Question: I have the following situation in my multi-monitor setup:

In this example I want to position a window exactly at the coordinates depicted with the yellow arrow. All I do have however, are the coordinates of an NSView that is a subview of the contentView of an NSWindow that spans the entire (bigger,upper) secondary monitor.
Here's how the global coordinate space is defined:
- - -
Thus y is increasing going down from green arrow, decreasing going up from green arrow.
Problem:
How do I convert the point depicted by the yellow arrow ({100,100}, NSView inside NSWindow inside this NSScreen) into that global coordinate system. (: In an NSView the coordinate system has {0,0} in the bottom left corner, increasing upwards.)
I believe the correct answer is {-196, -980}, but whats the code to get this conversion for any window on any screen?
I have spent too much time on this problem already, so any help is very appreciated.
(Not sure if relevant, but the bottom screen has a retina resolution display.)
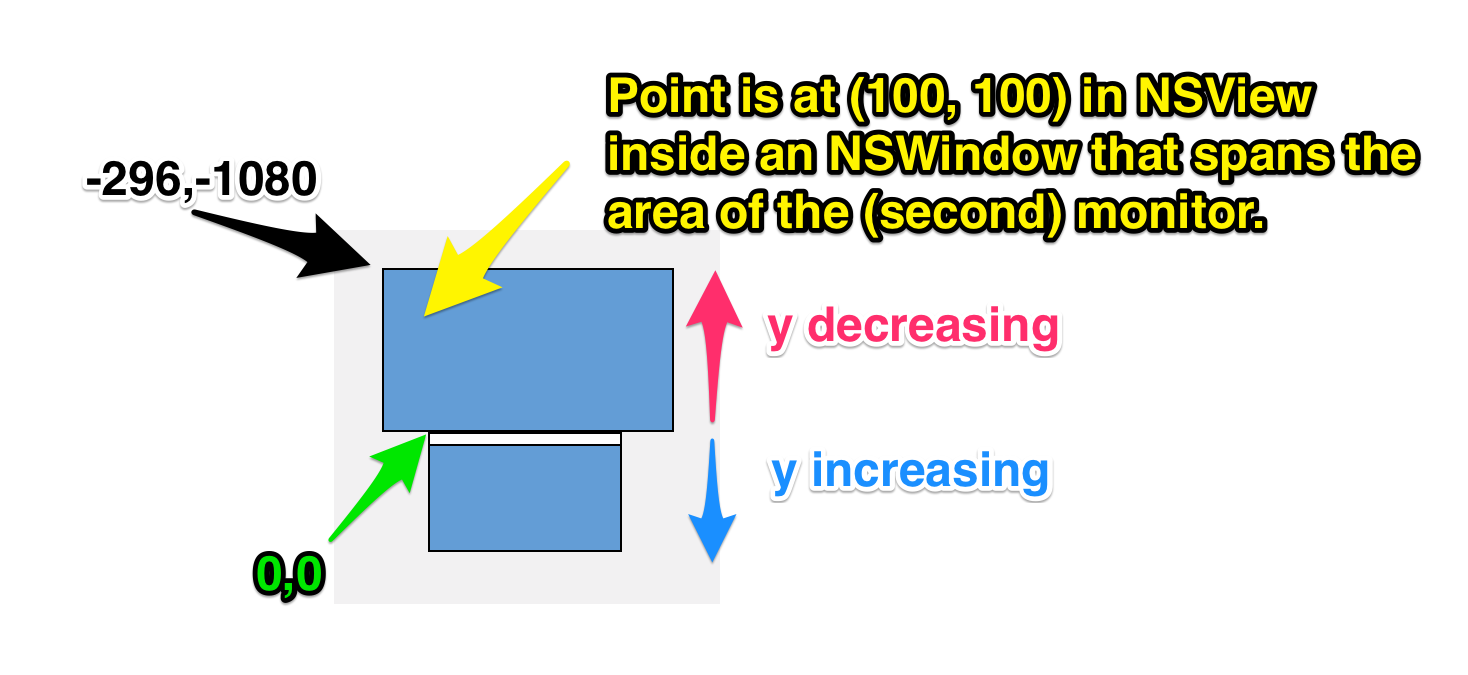
Answer: Mac OS uses different coordinate systems in various places. Views can define if they have an upwards or downwards pointing y-axis ('isFlipped'). A window's origin is expressed in "screen coordinates" with an upwards y-axis. Screens are arranged using the global coordinate system with y pointing down.
It's better not to try to do the conversion of all the coordinate spaces yourself but let the responsible objects do the job:
'''
NSView *yellowView; // your view that contains the point with the yellow arrow.
NSPoint yellowPoint = { 100, 100 };
NSPoint pointInWindow = [yellowView convertPoint:yellowPoint toView:nil];
NSPoint pointOnScreen = [[yellowView window] convertRectToScreen:(CGRect){.origin=pointInWindow}];
NSWindow *newWindow = [[NSWindow alloc] initWithContentRect:(CGRect){ pointOnScreen, {32, 32}} styleMask: ...];
'''